Question: I have managed to produce a scatter plot which has a scale 1:1 using the command 'plt.axis('equal')', but the output contains too much white space on the sides. I have been looking for a way to remove that white space, such that the figure is more rectangular, but I haven't succeeded yet. Here is my code:
'''
import matplotlib.pyplot as plt
E = [892.255, 837.587, 1227.914, 1212.741, 1053.381]
N = [395.173, 828.072, 662.757, 115.177, 519.491]
Labels = ['J1', 'J3', 'J5', 'C']
plt.scatter(E,N)
plt.annotate('J1', xy=(E[0] - 15, N[0] + 15))
plt.annotate('J3', xy=(E[1] + 10, N[1] + 5))
plt.annotate('J5', xy=(E[2] + 10, N[2] + 5))
plt.annotate('C', xy=(E[3] + 5, N[3] + 5))
plt.annotate('V1', xy=(E[4] + 15, N[4] - 20))
plt.annotate('V2', xy=(1015, 810))
plt.annotate('102,96', xy=(850, 540), size=8.5)
plt.annotate('29,99', xy=(965,655), size=8.5)
plt.annotate('65,13', xy=(1090, 640), size=8.5)
plt.annotate('119,83', xy=(1180, 500), size=8.5)
plt.annotate('82,09', xy=(980, 370), size=8.5)
plt.plot([E[0], E[4]], [N[0], N[4]], color='k', linestyle='-', linewidth=1)
plt.plot([E[1], E[4]], [N[1], N[4]], color='k', linestyle='-', linewidth=1)
plt.plot([E[2], E[4]], [N[2], N[4]], color='k', linestyle='-', linewidth=1)
plt.plot([E[3], E[4]], [N[3], N[4]], color='k', linestyle='-', linewidth=1)
plt.plot([<PHONE>, E[4]], [817.704131, N[4]], color='k', linestyle='--', linewidth=1)
plt.scatter(E[4],N[4], s=6500,facecolors='none', color='k')
plt.grid()
plt.xlabel('E (m)')
plt.ylabel('N (m)')
#plt.ylim((100,900))
#plt.xlim((800,1250))
plt.axis('equal')
plt.axis([800, 1250, 100, 900])
plt.show()
'''
Which produces:

Which is great, but it would be better if the x axis goes from 800 to 1300. Is there a way to accomplish this?
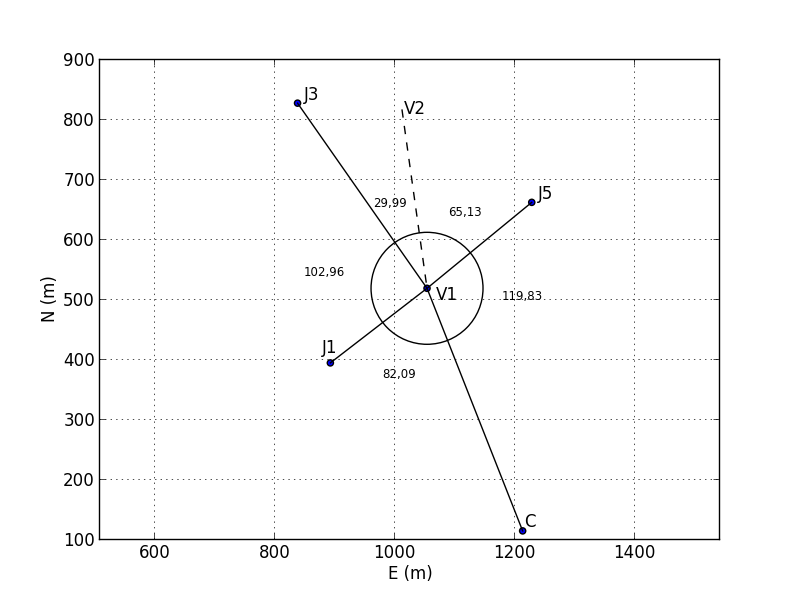
Answer: I believe you just want to set the "adjustable" parameter to '"box"' instead of the default '"datalim"'.
Just add a line something similar to 'plt.gca().set(adjustable='box')' near the end of your code.
Using your code above, this change yields:

(I also changed the x-axis limits to <PHONE> instead of <PHONE> to avoid some of the text hanging over the edge and the auto-placed ticks from being too dense.)